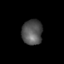
Tissue: skin
Cell type: T cells
Senescence score: 0.2358
Nuclear area (px): 495
Mean DAPI intensity: 84.887